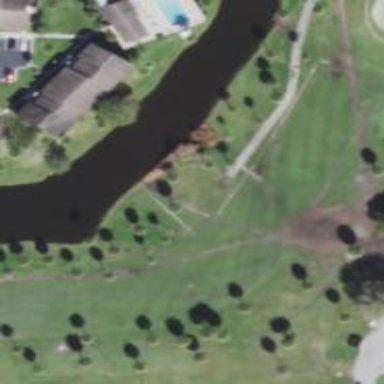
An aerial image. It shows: Golf hole.